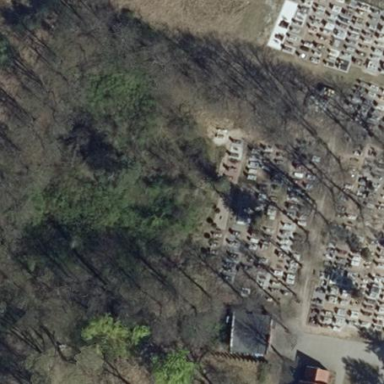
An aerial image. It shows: Cemetery.